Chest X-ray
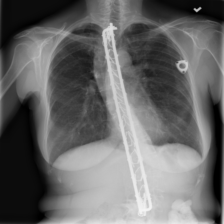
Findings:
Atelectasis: negative
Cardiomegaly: negative
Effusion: negative
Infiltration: negative
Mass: negative
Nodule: negative
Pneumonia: negative
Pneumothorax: negative
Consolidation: negative
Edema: negative
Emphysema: negative
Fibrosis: negative
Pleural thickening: negative
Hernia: negative